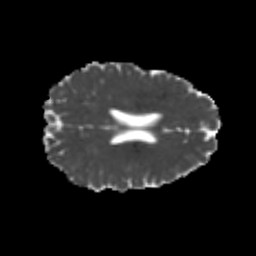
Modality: MD
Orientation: axial
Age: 25
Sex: female
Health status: healthy
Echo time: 0.074 s